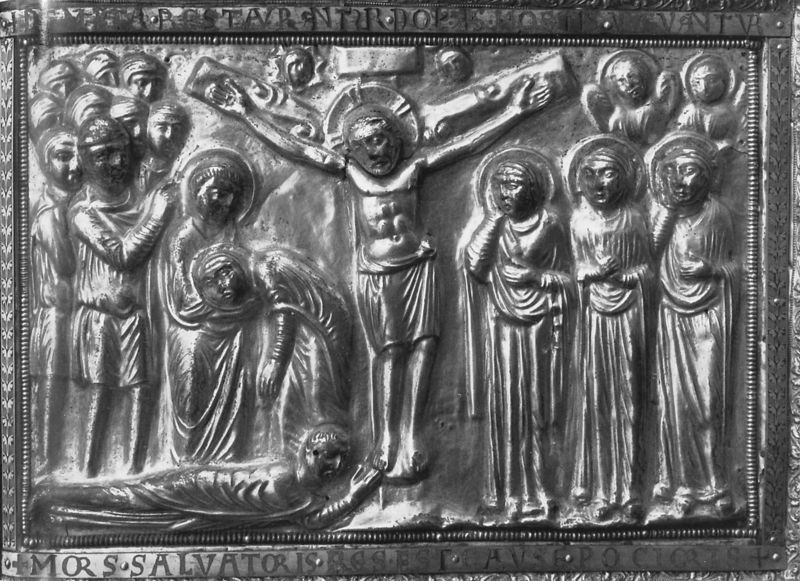
Titel: Schrein des Hl. Albinus
Standort: Köln, St. Pantaleon (EU - D - NRW)
Schlagwörter: flügel, frauen, menschen, köpfe, männer, menge, falten, rahmen, silber, tod, trauer, gewand, gold, engel, relief, schrift, liegen, figuren, inschrift, glanz, metall, sandalen, bronze, platte, nagel, fotografie, kreuz, rechteck, kreuzung, schwarzweiß, text, beten, altar, heiligenschein, christus, jesus, kreuzigung, sterben, leiden, flehen, mittelalter, rechteckig, heiliger, anbeten, jünger, heilig, maria, kupferstich, heiland, gegossen, notre dame, blei, latein, guß, gekreuzigter, salvator, glorien, bestürzung, mors, kreuzaufnbahme, kreuzkigung